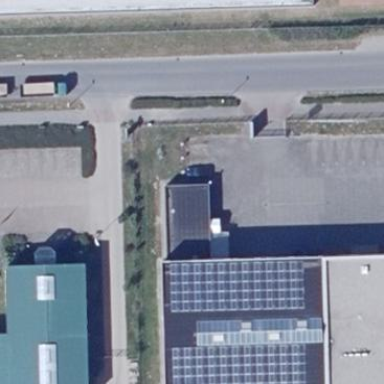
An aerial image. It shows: Industrial building.